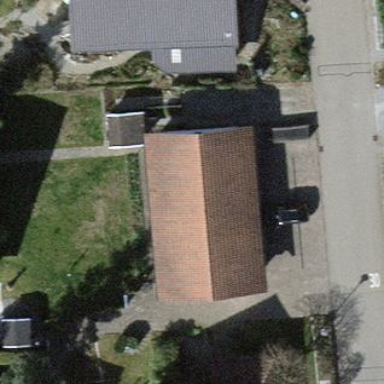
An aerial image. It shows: White garage with gabled roof made of roof tiles.